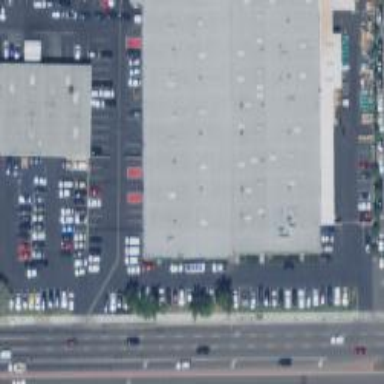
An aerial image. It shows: Retail area.